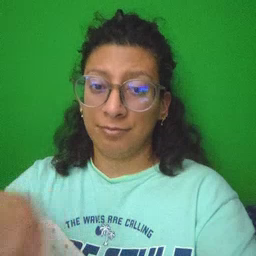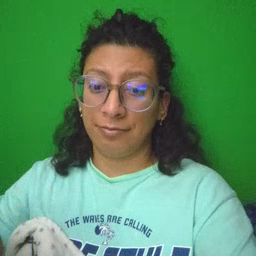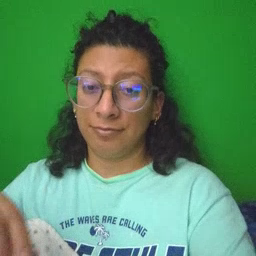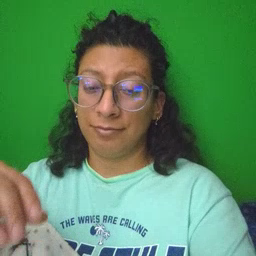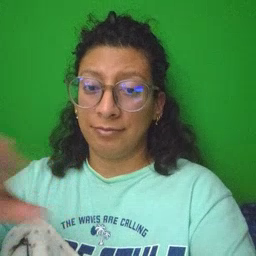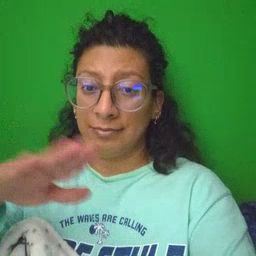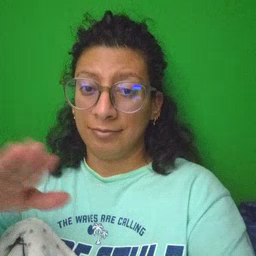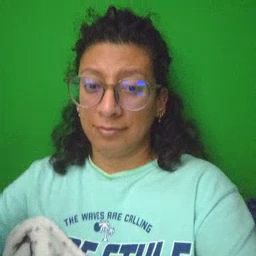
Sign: clean